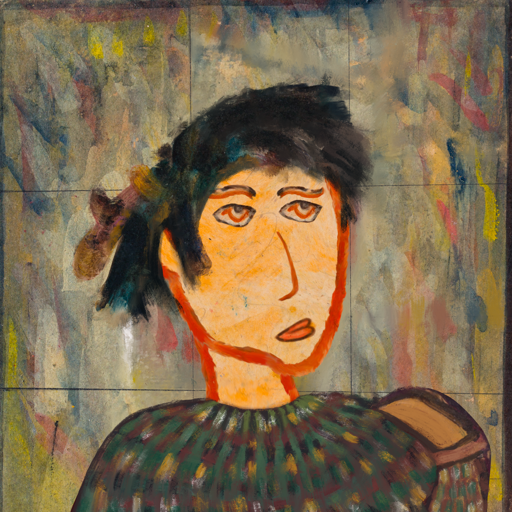
Background: GypsyMother, Head And Neck Side: Experience, Face Side: Experience, Bust: After_Raid, Hair Side: Pipe, Head Accessory: Blank, Second Necklace: Blank, Necklace: Blank, Baby: Blank